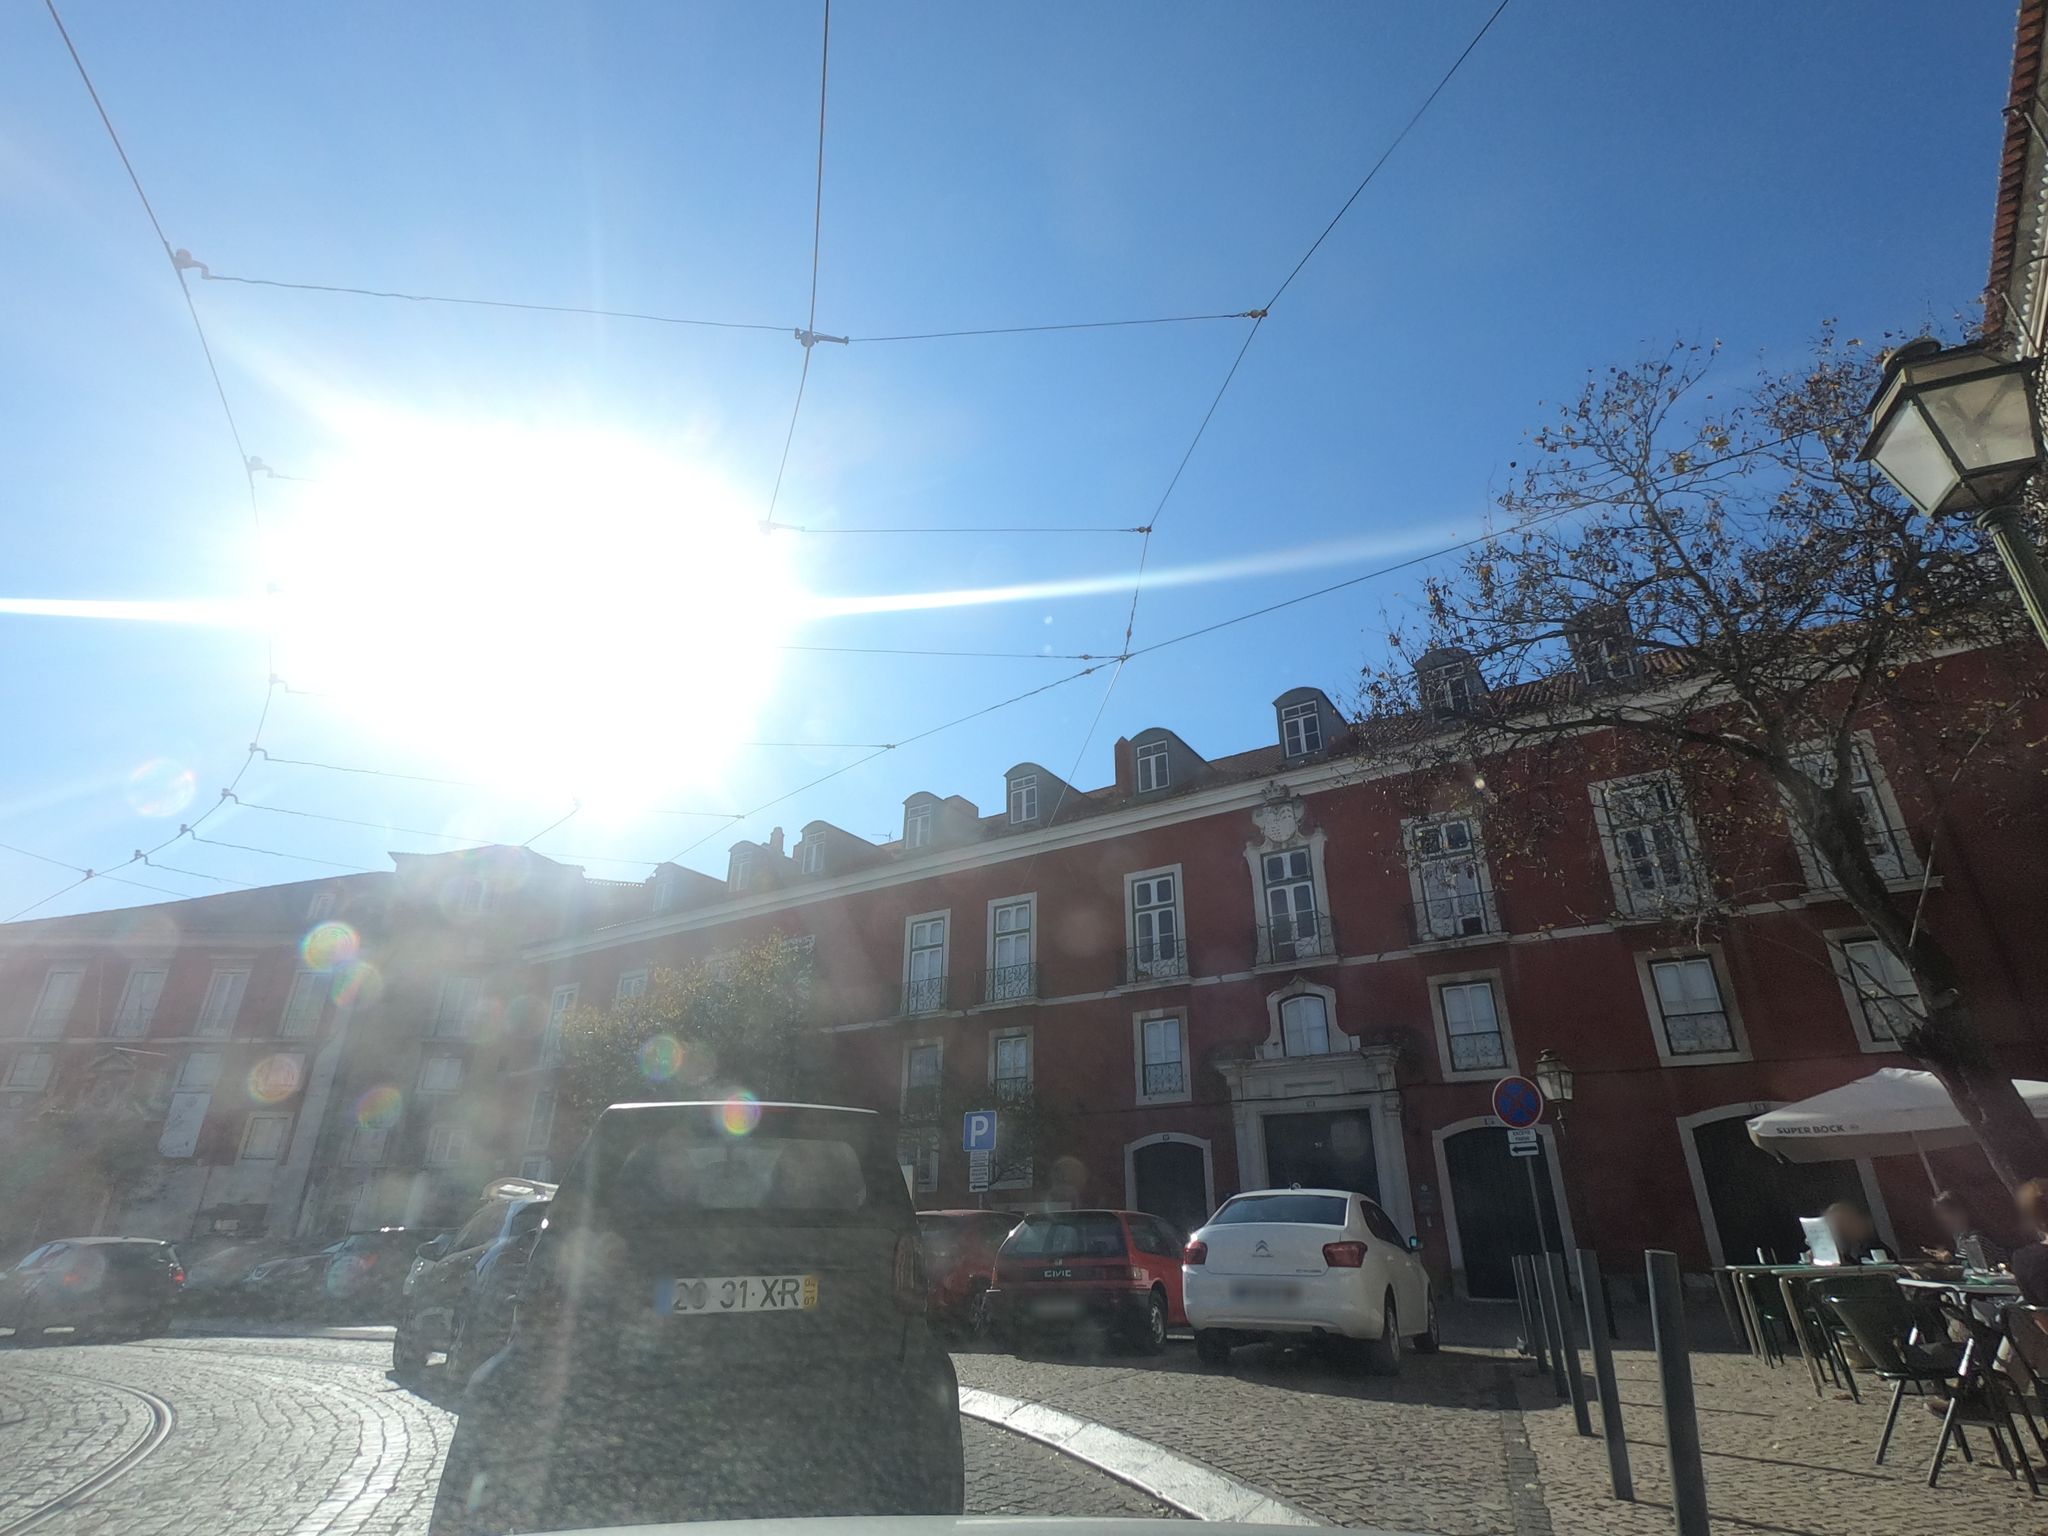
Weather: clear
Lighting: day
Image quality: good
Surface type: walking surface
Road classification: footway, steps, pedestrian, residential
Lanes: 2
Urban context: urban centre
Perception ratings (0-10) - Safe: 1.48, Lively: 3.87, Beautiful: 5.95, Boring: 8.27, Depressing: 4.93, Wealthy: 7.56